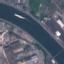
Label: River